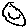
Label: smiley face